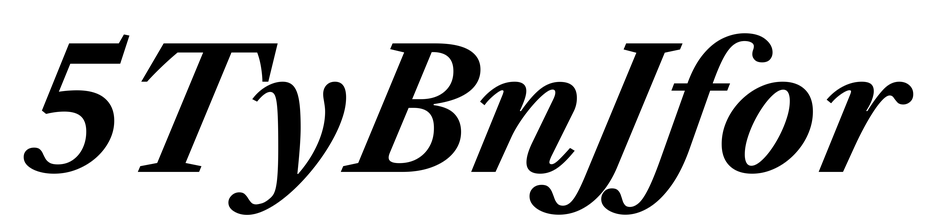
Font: LibreCaslonText-Italic_Bold_Italic